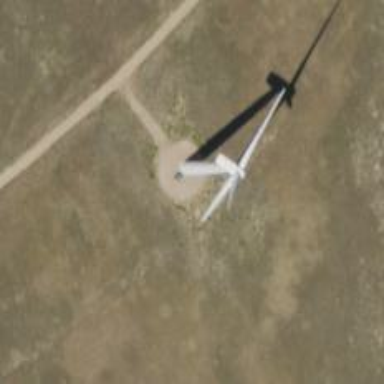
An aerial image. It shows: Wind turbine generating power.